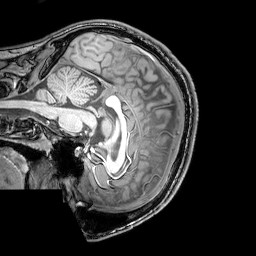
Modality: T1w
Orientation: sagittal
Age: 20
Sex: male
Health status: healthy
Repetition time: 0.081 s
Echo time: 0.037 s